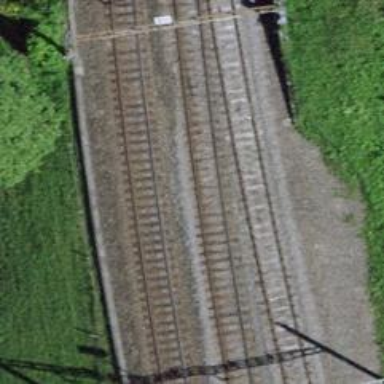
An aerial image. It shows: Railway with electrified contact lines.